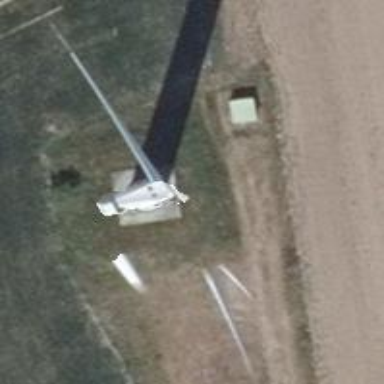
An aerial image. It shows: Wind generator in the form of horizontal axis wind turbine.